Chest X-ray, AP view. Patient: 14 years old, sex F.
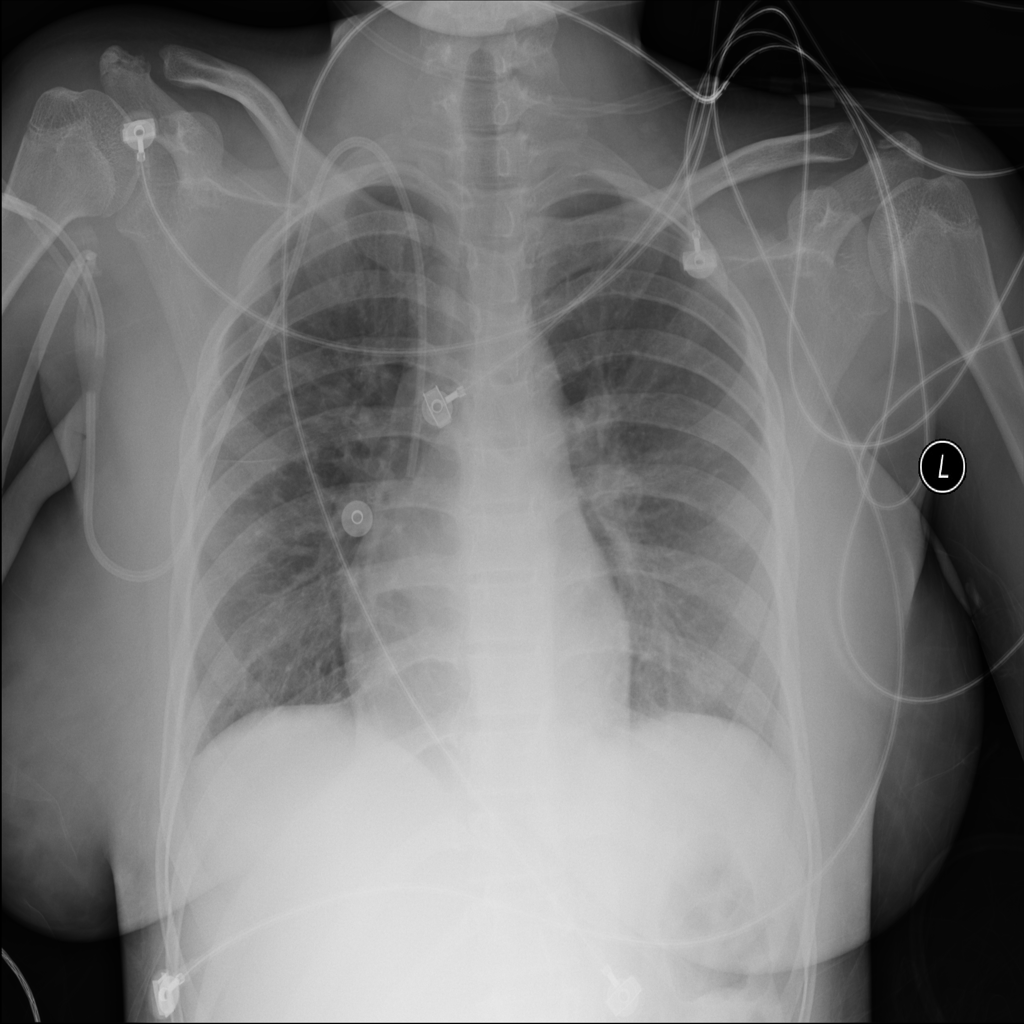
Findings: No Finding